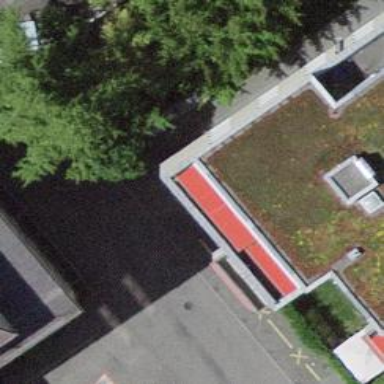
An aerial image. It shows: Parking entrance.